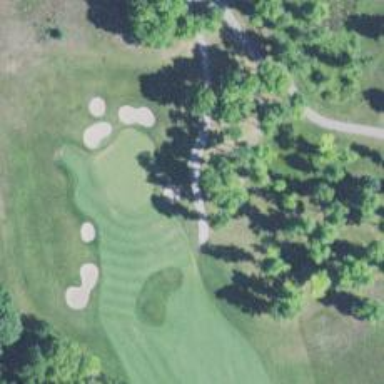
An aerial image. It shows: Pathway for golfing.